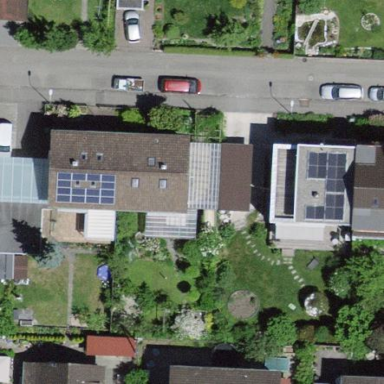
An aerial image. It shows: Semi-detached house with gabled roof.